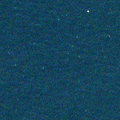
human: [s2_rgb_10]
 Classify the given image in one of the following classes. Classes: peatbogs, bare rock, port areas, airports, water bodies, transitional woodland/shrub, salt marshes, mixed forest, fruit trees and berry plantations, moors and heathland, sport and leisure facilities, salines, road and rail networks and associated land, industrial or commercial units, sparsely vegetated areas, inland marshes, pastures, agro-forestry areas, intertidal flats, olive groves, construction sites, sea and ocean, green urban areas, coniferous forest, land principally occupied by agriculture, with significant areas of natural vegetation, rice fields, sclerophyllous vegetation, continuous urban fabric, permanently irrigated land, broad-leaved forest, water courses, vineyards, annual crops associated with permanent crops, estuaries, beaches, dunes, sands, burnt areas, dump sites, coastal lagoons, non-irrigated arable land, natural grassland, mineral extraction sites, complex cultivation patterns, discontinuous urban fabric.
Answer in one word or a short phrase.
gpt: sea and ocean